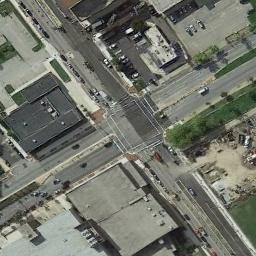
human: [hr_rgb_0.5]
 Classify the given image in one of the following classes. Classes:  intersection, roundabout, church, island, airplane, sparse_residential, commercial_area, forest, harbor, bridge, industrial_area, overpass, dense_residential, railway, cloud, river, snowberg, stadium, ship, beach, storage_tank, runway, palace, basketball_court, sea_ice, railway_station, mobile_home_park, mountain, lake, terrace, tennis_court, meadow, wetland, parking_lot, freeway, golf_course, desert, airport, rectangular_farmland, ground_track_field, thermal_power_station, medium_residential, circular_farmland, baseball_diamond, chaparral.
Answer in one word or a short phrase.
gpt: intersection